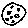
Label: moon